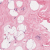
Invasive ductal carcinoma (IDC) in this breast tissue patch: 0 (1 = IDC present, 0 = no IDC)